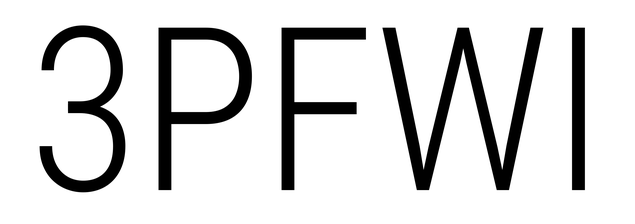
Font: Roboto_Condensed_Light